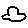
Label: cloud